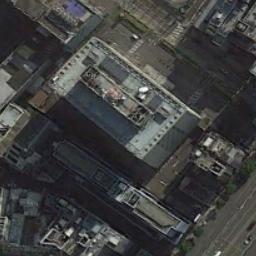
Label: commercial_area